Interaction volume radius: 10 \u00c5
Interaction volume height: 20 \u00c5
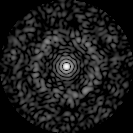
Disorder parameter: 0.8151